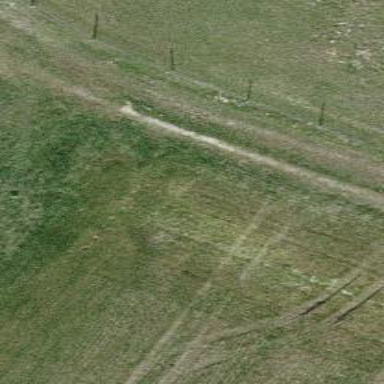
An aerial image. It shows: Track with grade5 tracktype.